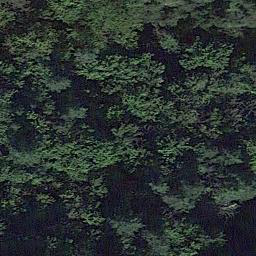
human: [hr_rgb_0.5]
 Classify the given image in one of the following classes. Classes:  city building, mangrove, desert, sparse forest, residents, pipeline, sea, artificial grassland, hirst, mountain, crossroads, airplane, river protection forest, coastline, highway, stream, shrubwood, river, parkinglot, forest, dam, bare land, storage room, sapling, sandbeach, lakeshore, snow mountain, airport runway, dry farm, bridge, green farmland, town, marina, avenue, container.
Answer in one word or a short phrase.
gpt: forest